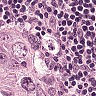
Metastatic tissue present: yes